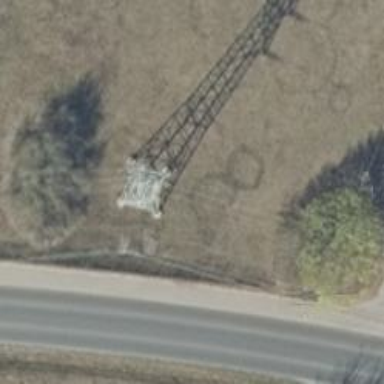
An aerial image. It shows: Power line in the image.